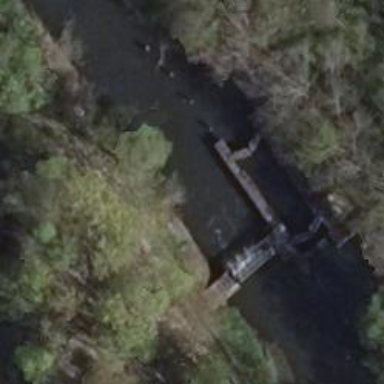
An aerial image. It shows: Lock gate on waterway.